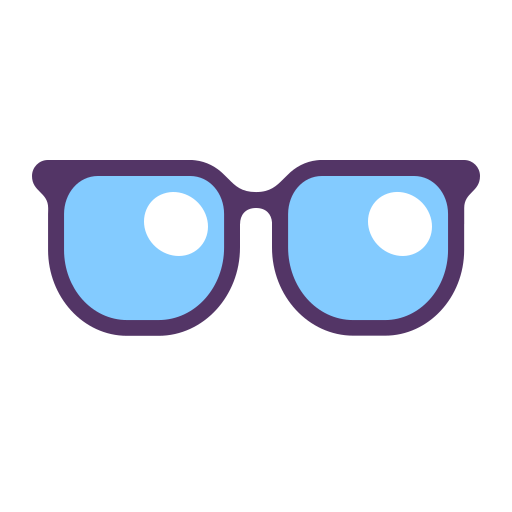
glasses flat